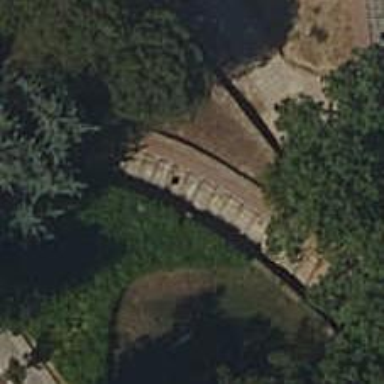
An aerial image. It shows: Set of steps with paving stones. There is also ramp available.